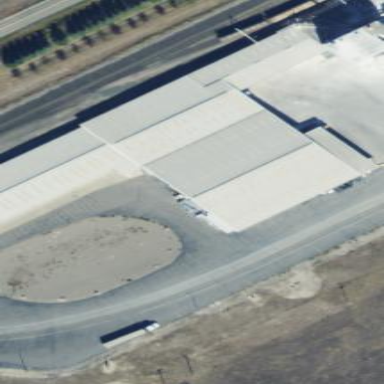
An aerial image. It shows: Industrial building.